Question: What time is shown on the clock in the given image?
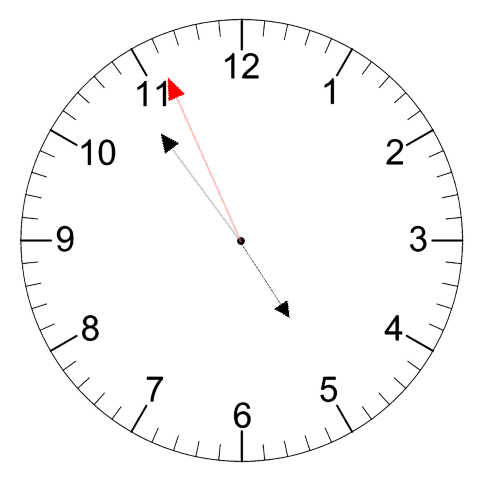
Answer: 04:53:56